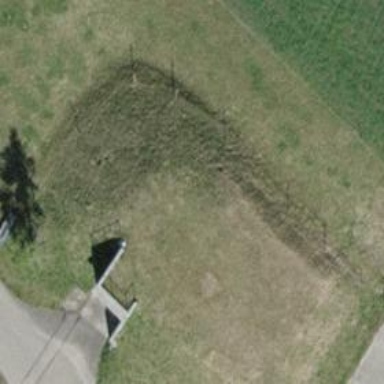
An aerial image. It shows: Open area covered with grass.